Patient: sex M, age 51
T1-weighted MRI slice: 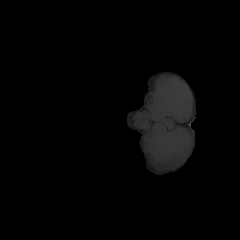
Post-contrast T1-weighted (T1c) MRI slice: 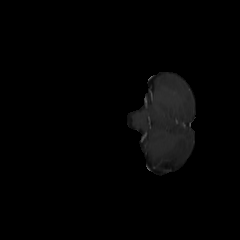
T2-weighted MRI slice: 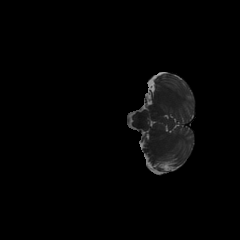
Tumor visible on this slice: no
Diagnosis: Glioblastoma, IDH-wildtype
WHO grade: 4